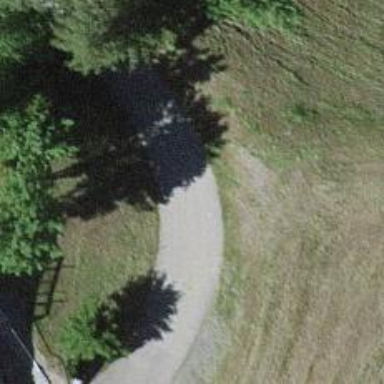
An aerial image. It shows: Well-maintained track road of grade 1.